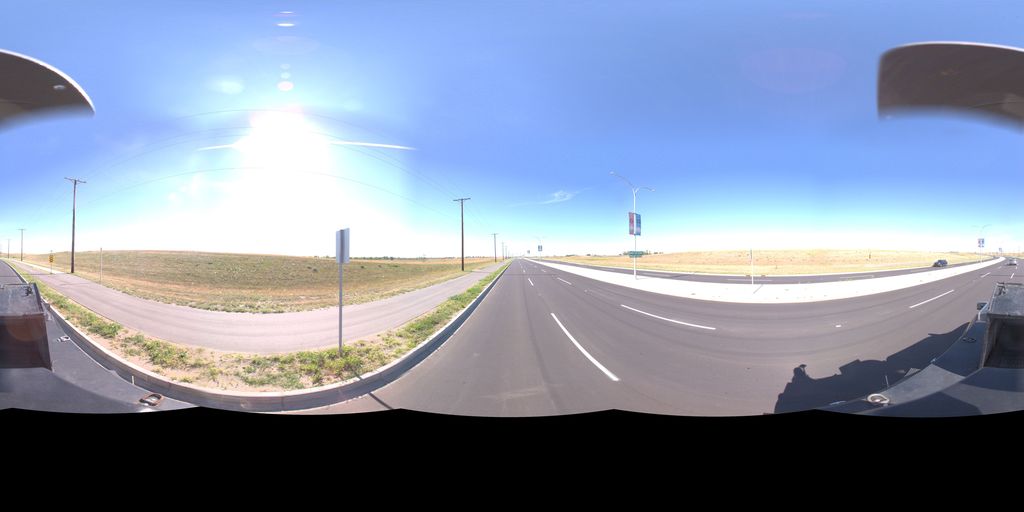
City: saskatoon